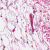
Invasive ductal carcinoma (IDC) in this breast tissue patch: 0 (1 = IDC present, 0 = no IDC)